Field crop: tomato
Growth stage: 1
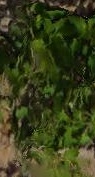
Species: tomato